Question: I need to get unique values from column and display them in the column (so far i know how to do that):
'''
s1.Range("P2:P").RemoveDuplicates Columns:=1, Header:=x3No
'''

But i can't figure out how to display values ( column ) of those id's into the column . Duplicate id's have the same values. That each unique id would have only one value. Could anyone help me a bit?
Thanks!
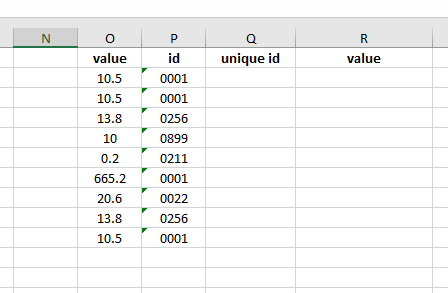
Answer: Maybe this:
'''
Sub test()
Dim s1 As Worksheet
Set s1 = Worksheets("Sheet1")
Dim lrow As Long
Dim i As Long
s1.Range("O2:R100").RemoveDuplicates Columns:=2, Header:=xlYes 'remove duplicates from column 2 in range O2:R100
lrow = s1.Cells(Rows.Count, 16).End(xlUp).Row 'Find last row.
For i = 2 To lrow
Cells(i, 18).Value = Cells(i, 16).Value 'Copy values
Next i
End Sub
'''
---
Instead of removing the previous values from the column O and P I would just fill the unique id and value columns with unique values.
'''
Sub test()
Dim unique()
Dim ct As Long
Dim s1 As Worksheet
Dim lrow As Long
Dim x As Long
Dim y As Long
Set s1 = Worksheets("Sheet1")
ReDim unique(s1.Cells(s1.Rows.Count, 16).End(xlUp).Row)
lrow = s1.Cells(Rows.Count, 17).End(xlUp).Row + 1 'Find first row to fill with unique values
For x = 2 To s1.Cells(s1.Rows.Count, 16).End(xlUp).Row 'Column to check for unique values
If CountIfArray(ActiveSheet.Cells(x, 16), unique()) = 0 Then 'Build array to store unique values.
unique(ct) = ActiveSheet.Cells(x, 16).Text 'Populate the array
Cells(lrow, 17).Value = Cells(x, 16).Value 'Copy column P to Q
Cells(lrow, 18).Value = Cells(x, 15).Value 'Copy column O to R
lrow = lrow + 1
ct = ct + 1
End If
Next x
End Sub
Public Function CountIfArray(lookup_val As String, lookup_arr As Variant)
CountIfArray = Application.Count(Application.Match(lookup_val, lookup_arr, 0))
End Function
'''